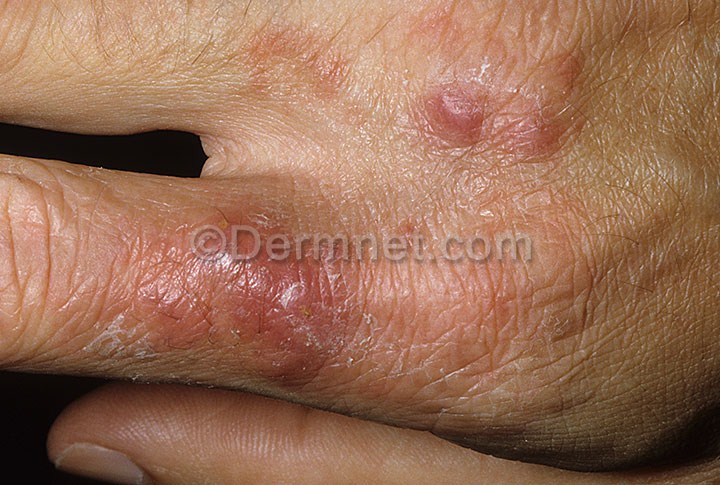
Disease: Tinea Ringworm Candidiasis and other Fungal Infections